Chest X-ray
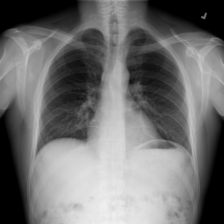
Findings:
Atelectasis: negative
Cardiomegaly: negative
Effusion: negative
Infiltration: negative
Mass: negative
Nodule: negative
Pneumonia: negative
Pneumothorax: negative
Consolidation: negative
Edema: negative
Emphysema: negative
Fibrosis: negative
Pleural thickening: negative
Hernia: negative